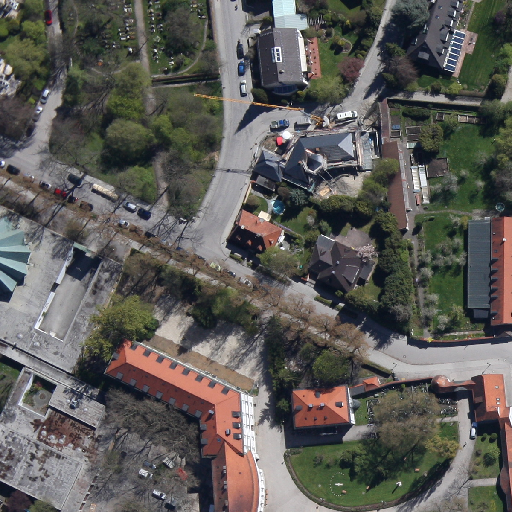
Referring expression: car